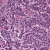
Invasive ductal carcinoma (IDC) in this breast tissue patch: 1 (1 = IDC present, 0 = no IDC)